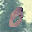
Label: 0